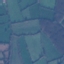
Land use / land cover: Pasture